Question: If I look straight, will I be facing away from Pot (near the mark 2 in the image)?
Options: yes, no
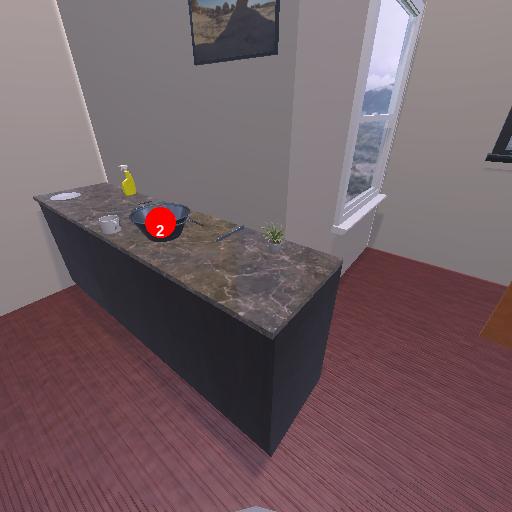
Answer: yes